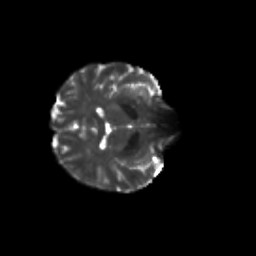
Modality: T2w
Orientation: axial
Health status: healthy
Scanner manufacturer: philips
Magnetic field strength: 3 T
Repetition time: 9.75 s
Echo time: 0.092 s